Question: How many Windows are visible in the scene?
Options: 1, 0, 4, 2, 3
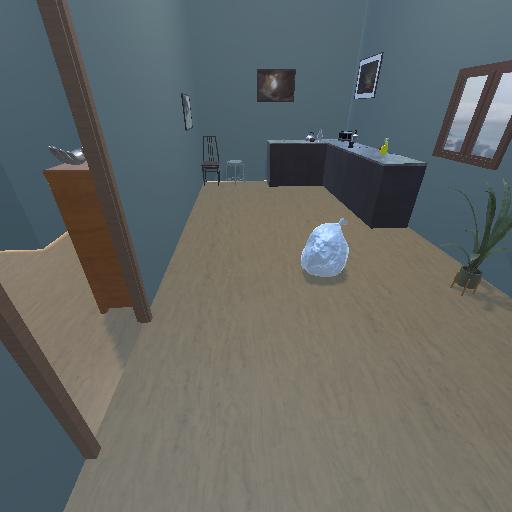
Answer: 1